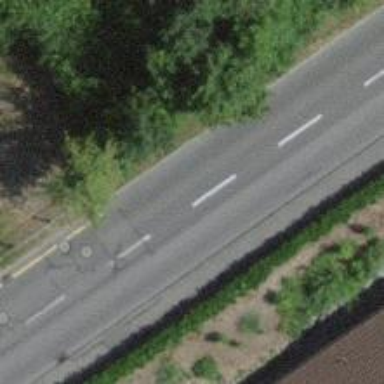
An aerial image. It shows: Uncontrolled zebra crossing with notable zebra markings.